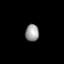
Tissue: lung
Cell type: Endothelial cells
Senescence score: 0.6001
Nuclear area (px): 225
Mean DAPI intensity: 155.547